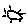
Label: sun